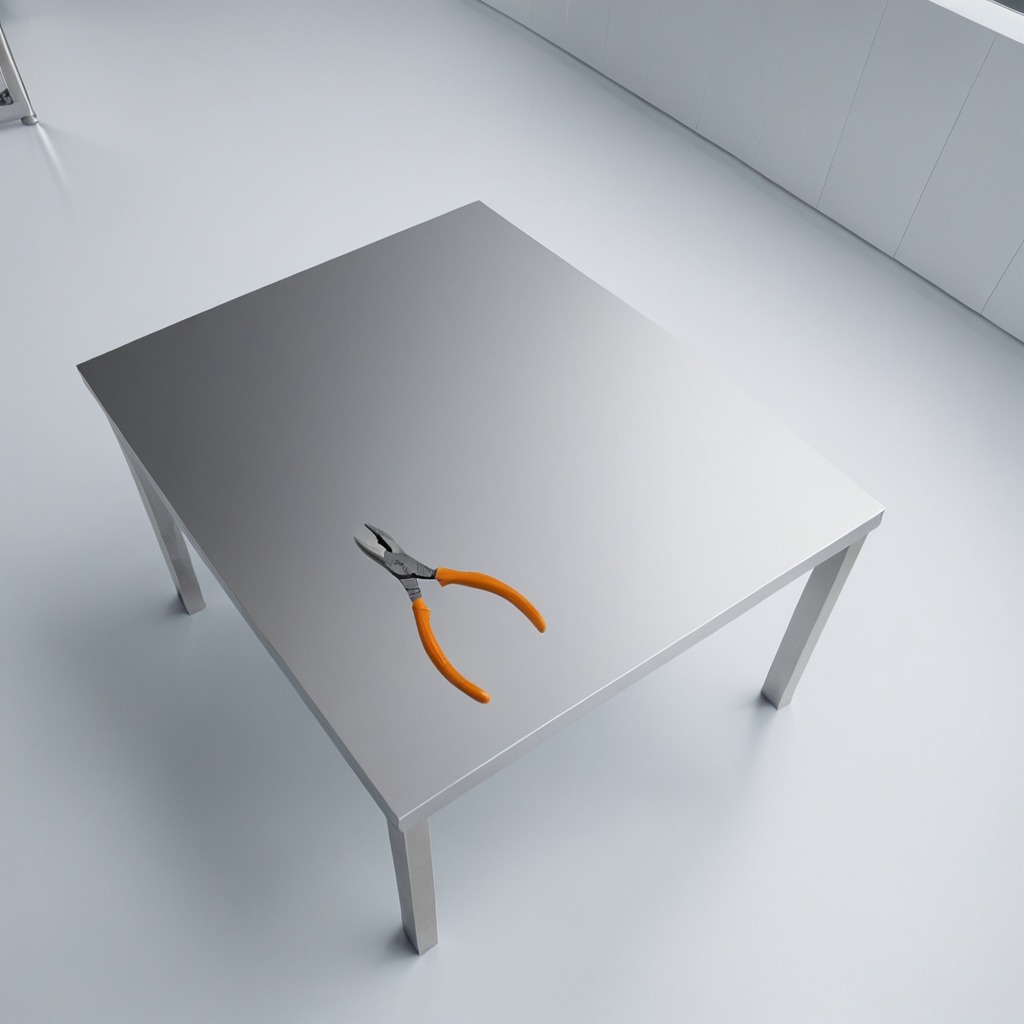
A plier is lying on a stainless steel table in a high-end prototyping lab.